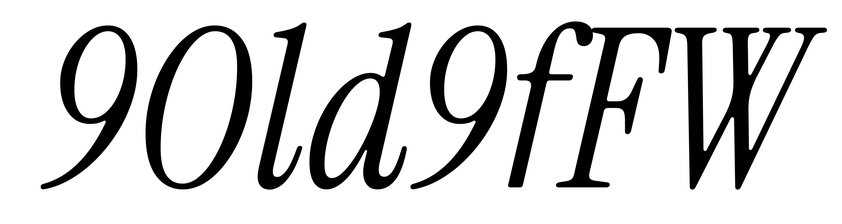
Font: InstrumentSerif-Italic